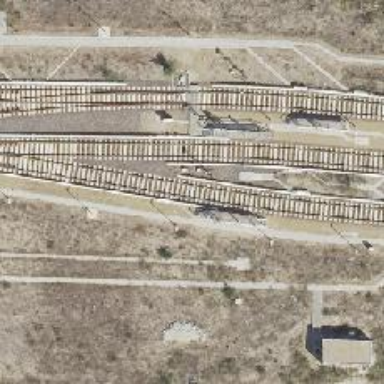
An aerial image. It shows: Railway signal.